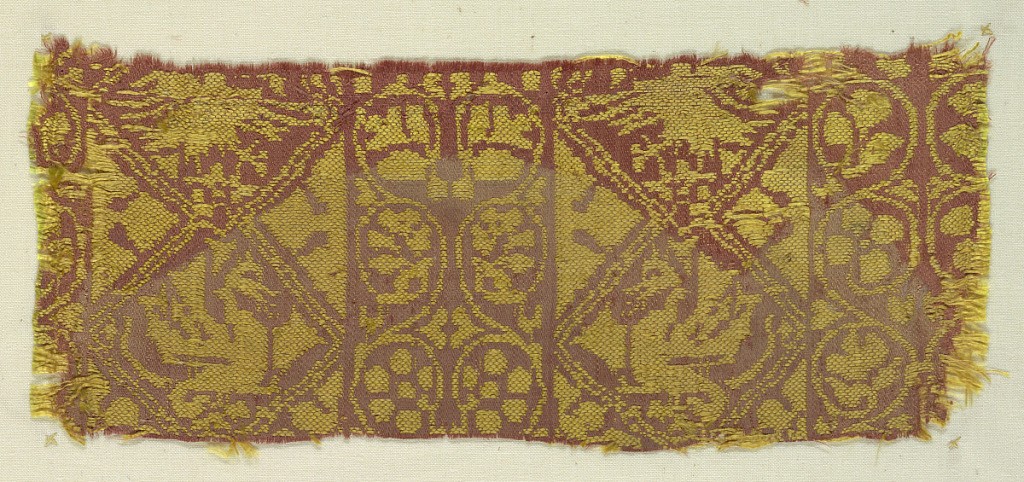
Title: Fragment
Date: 14th century
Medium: silk Technique: two interconnected fabric structures, plain weave and plain weave
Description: Dark red ground with a design in yellow-green; design is reversible. Ground divided into wide vertical bands, alternately with symmetrical scrolling vine design, and lozenges, which enclose alternately a griffon (or basilisk) and a bird.